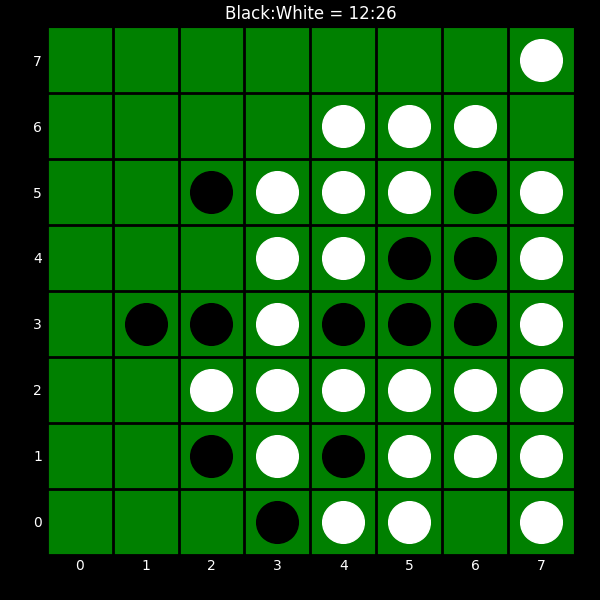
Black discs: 12
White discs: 26